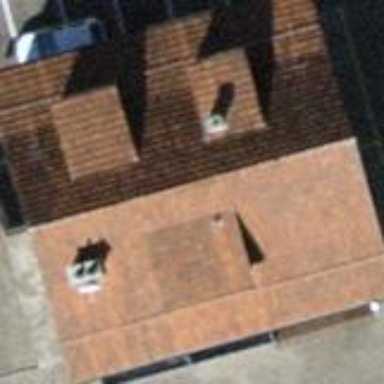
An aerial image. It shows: Gabled roof apartments building.